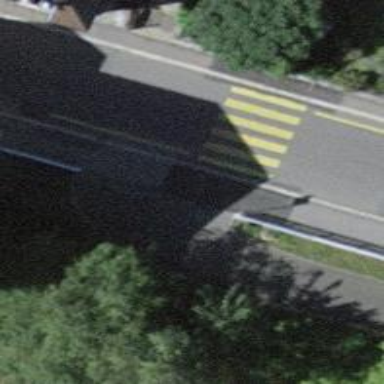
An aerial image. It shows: Bollard.